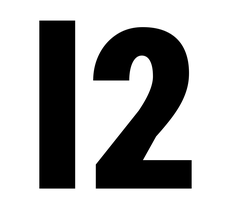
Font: Roboto_Condensed_Black